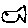
Label: fish